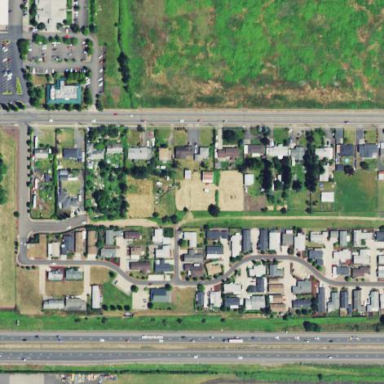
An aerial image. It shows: Residential area designated as trailer park.